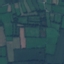
Label: Pasture